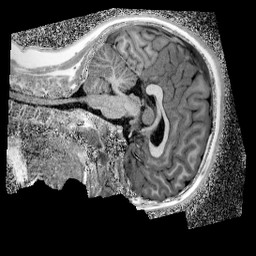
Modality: UNIT1_denoised
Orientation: sagittal
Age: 12
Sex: female
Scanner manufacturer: siemens
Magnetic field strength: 3 T
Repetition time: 4 s
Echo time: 0.00299 s